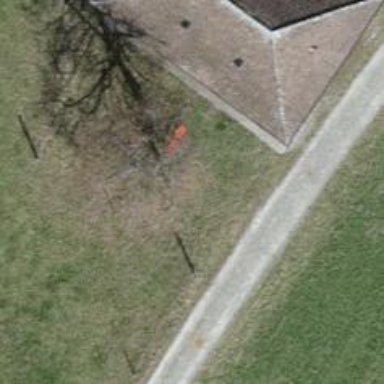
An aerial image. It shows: Red bench.